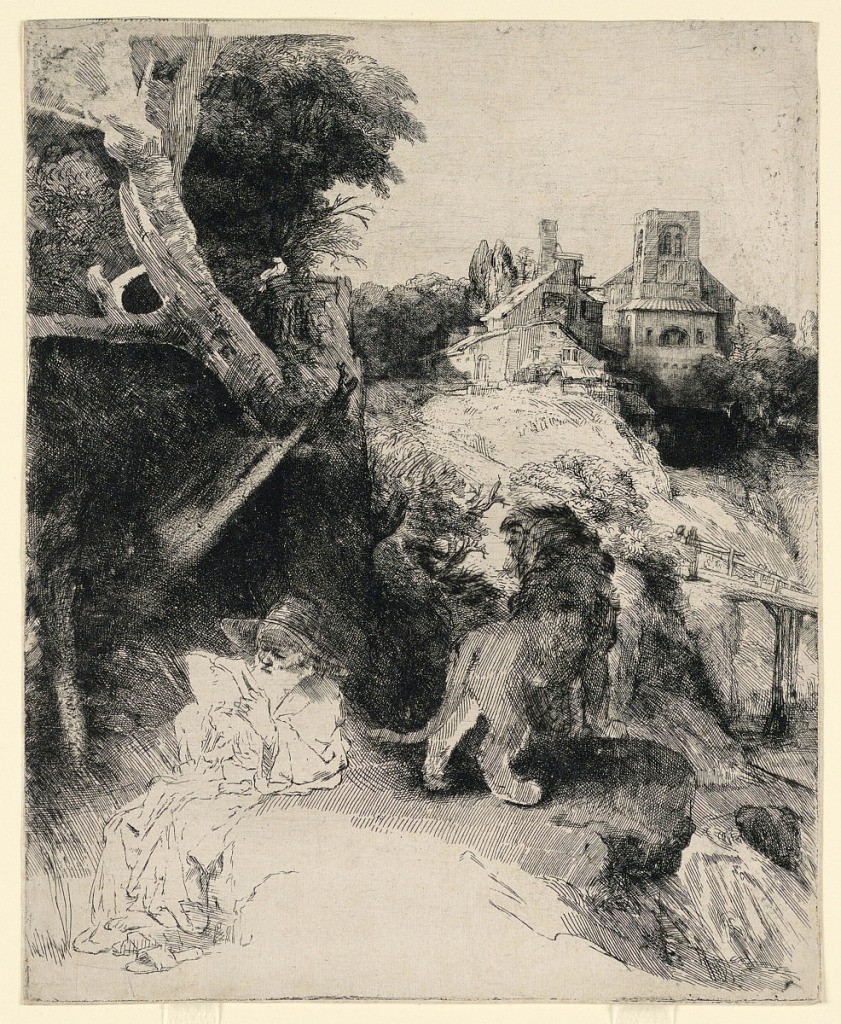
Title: St. Jerome Reading in an Italian Landscape
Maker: Rembrandt Harmensz van Rijn, Dutch, 1606–1669
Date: ca. 1653
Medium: Etching on off-white laid paper
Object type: Print
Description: The saint is seated at lower left, reading a book, his left arm resting on a large rock. A lion stands beside him, turned away from the spectator. Buildings in the background, a bridge, right.